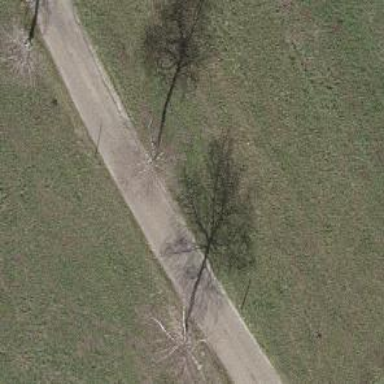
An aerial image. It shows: Broadleaved tree in natural setting.